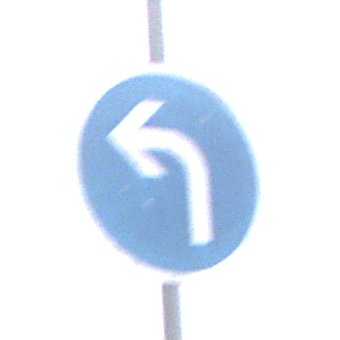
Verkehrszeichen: VorgeschriebeneFahrtrichtungLinks
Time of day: MorningAfternoon
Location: Outdoor (Nature)
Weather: Overcast
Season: NotSpecified
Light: Natural